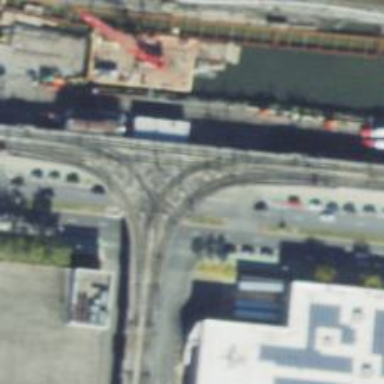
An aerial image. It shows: Bridge for light rail railway with electrified contact lines.